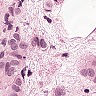
Metastatic tissue present: yes